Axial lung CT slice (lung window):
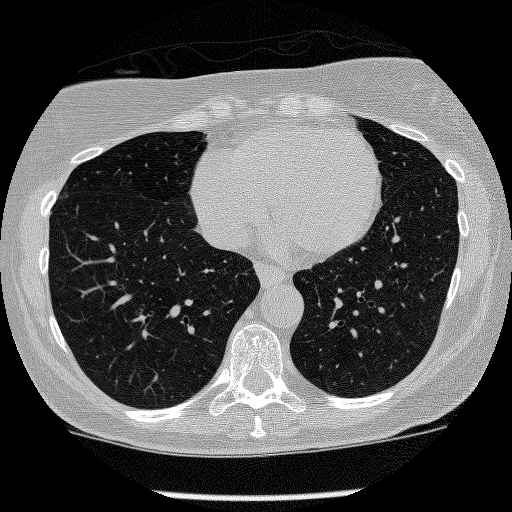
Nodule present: no